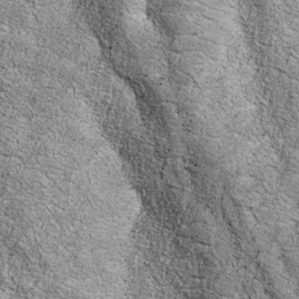
Label: non_frost